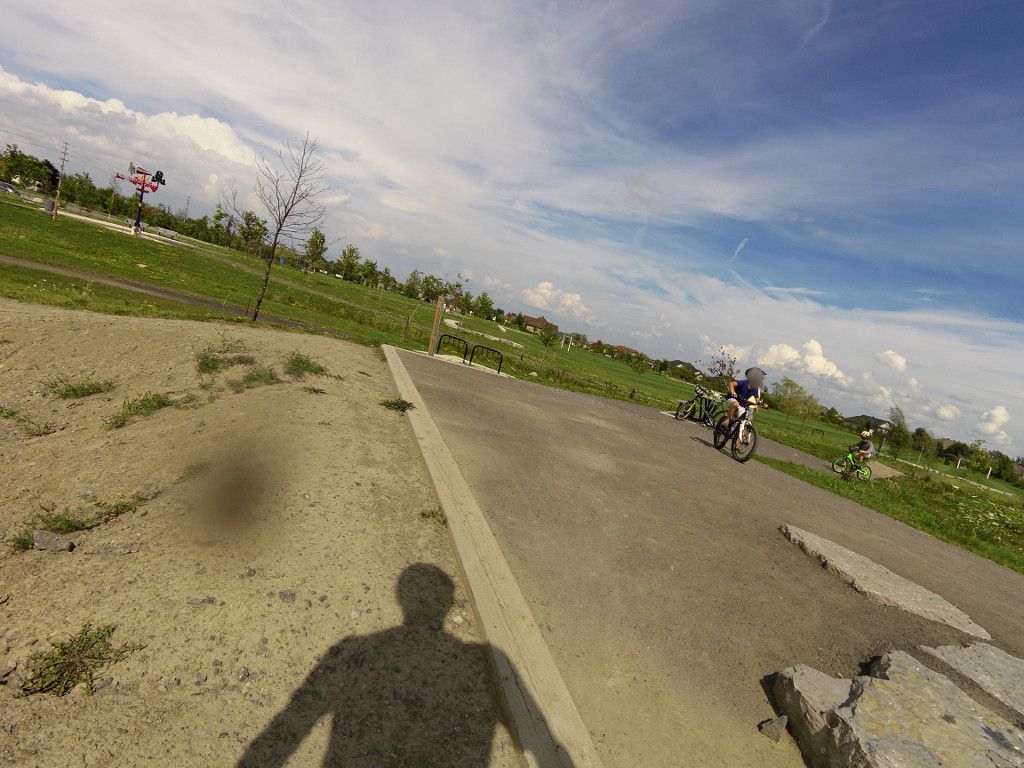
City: ottawa-gatineau